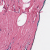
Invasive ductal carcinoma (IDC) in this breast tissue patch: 0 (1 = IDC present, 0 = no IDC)